Field crop: tomato
Growth stage: 1
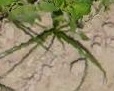
Species: cyperus